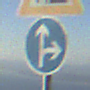
Verkehrszeichen: VorgeschriebeneFahrtrichtungGeradeausOderRechts
Zusatzzeichen oben: Arbeitsstelle
Umgebung: Outdoor, Nature
Tageszeit: SunriseSunset
Wetter: PartlyCloudy
Licht: Natural
Jahreszeit: NotSpecified
Kontrast: HighContrast